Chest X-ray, PA view. Patient: 57 years old, sex F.
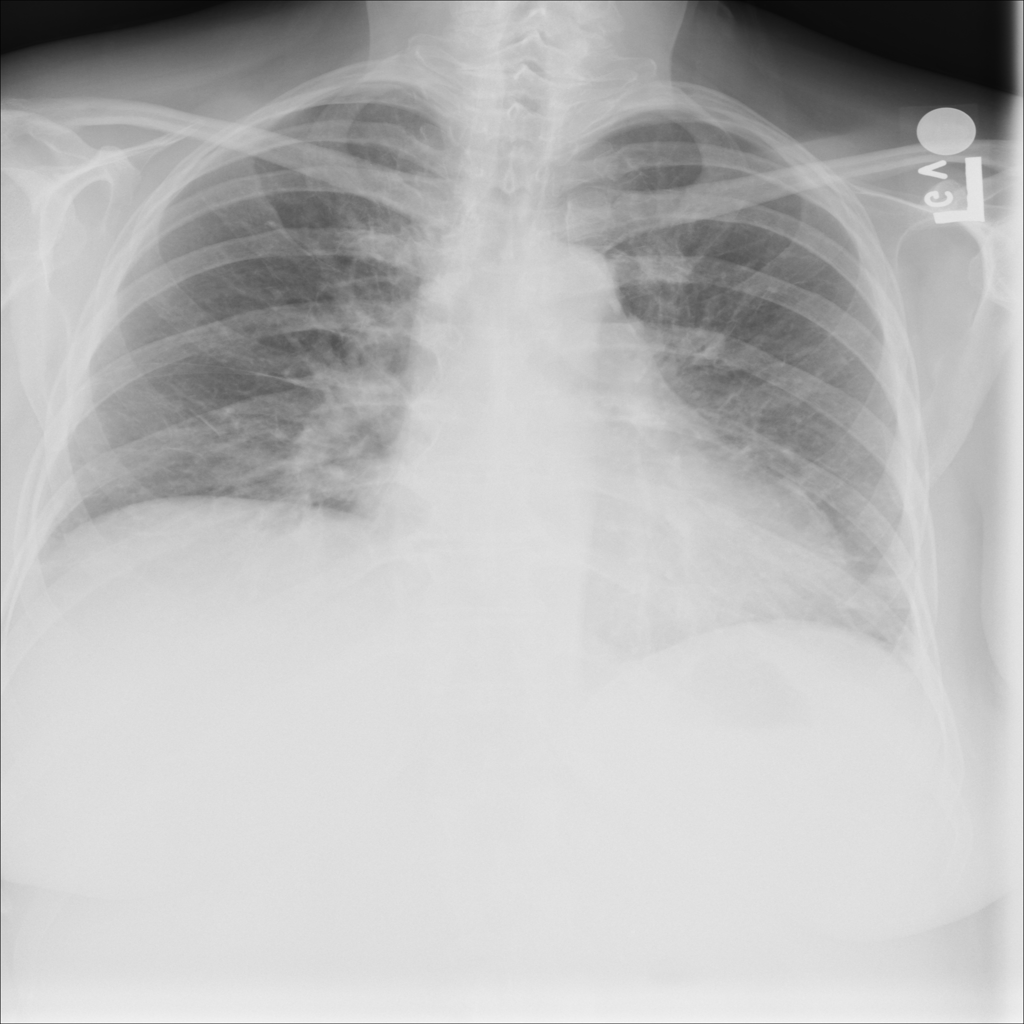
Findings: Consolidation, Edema